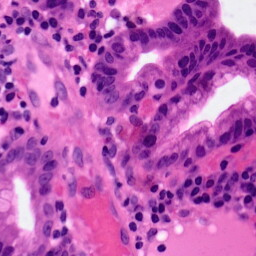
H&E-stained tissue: Pancreatic